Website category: phone
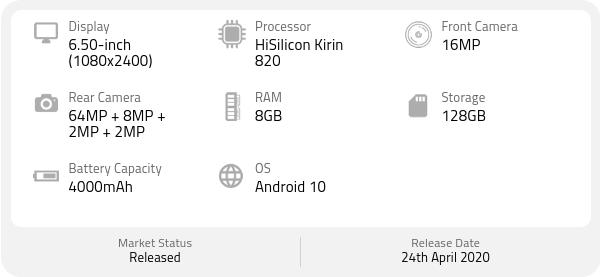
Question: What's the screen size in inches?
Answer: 6.50-inch

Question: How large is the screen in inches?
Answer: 6.50-inch

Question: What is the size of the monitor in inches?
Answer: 6.50-inch

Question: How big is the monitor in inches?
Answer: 6.50-inch

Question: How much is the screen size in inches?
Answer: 6.50-inch

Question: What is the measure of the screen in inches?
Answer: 6.50-inch

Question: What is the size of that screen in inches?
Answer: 6.50-inch

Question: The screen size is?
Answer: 6.50-inch

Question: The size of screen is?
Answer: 6.50-inch

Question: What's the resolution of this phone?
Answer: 1080x2400

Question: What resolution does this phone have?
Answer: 1080x2400

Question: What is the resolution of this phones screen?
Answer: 1080x2400

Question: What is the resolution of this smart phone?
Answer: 1080x2400

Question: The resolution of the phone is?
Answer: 1080x2400

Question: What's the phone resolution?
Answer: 1080x2400

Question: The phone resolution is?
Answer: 1080x2400

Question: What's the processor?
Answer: HiSilicon Kirin 820

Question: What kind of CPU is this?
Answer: HiSilicon Kirin 820

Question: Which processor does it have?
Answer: HiSilicon Kirin 820

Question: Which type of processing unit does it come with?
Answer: HiSilicon Kirin 820

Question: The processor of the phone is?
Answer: HiSilicon Kirin 820

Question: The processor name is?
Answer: HiSilicon Kirin 820

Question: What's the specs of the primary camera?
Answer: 64MP + 8MP + 2MP + 2MP

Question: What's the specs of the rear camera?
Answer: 64MP + 8MP + 2MP + 2MP

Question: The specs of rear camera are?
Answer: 64MP + 8MP + 2MP + 2MP

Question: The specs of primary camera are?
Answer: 64MP + 8MP + 2MP + 2MP

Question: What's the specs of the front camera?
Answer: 16MP

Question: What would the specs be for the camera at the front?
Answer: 16MP

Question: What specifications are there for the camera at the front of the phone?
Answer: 16MP

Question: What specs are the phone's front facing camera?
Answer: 16MP

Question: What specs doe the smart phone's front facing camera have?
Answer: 16MP

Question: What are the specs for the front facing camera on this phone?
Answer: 16MP

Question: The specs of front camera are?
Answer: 16MP

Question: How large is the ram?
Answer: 8GB

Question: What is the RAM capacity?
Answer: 8GB

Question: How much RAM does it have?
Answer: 8GB

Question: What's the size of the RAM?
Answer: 8GB

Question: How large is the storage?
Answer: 128GB

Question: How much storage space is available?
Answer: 128GB

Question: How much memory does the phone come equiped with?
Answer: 128GB

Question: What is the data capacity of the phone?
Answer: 128GB

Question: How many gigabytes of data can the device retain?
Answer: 128GB

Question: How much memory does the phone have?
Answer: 128GB

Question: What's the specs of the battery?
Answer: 4000mAh

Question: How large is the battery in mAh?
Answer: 4000mAh

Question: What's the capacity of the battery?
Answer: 4000mAh

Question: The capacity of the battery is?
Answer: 4000mAh

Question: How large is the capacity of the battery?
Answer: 4000mAh

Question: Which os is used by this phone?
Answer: Android 10

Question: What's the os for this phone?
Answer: Android 10

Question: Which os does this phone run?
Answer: Android 10

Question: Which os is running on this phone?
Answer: Android 10

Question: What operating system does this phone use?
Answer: Android 10

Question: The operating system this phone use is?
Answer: Android 10

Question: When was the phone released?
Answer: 24th April 2020

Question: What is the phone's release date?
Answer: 24th April 2020

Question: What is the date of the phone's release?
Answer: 24th April 2020

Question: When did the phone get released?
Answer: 24th April 2020

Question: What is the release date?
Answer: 24th April 2020

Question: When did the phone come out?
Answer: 24th April 2020

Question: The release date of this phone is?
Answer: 24th April 2020